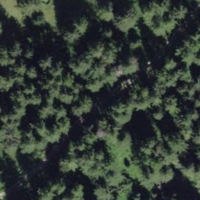
EUNIS habitat code: 43
Species observed at this site:
Campanula barbata